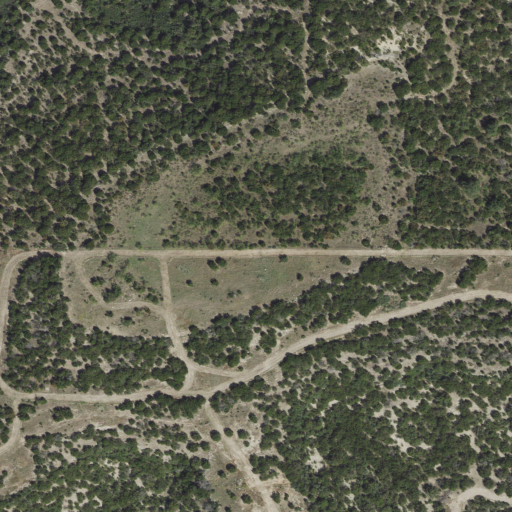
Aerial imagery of mountain in Texas named Hylton Mountain containing shrub, evergreen forest, deciduous forest, and mixed forest